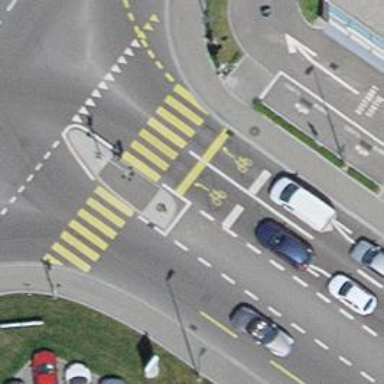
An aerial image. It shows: Crossing with traffic signals.